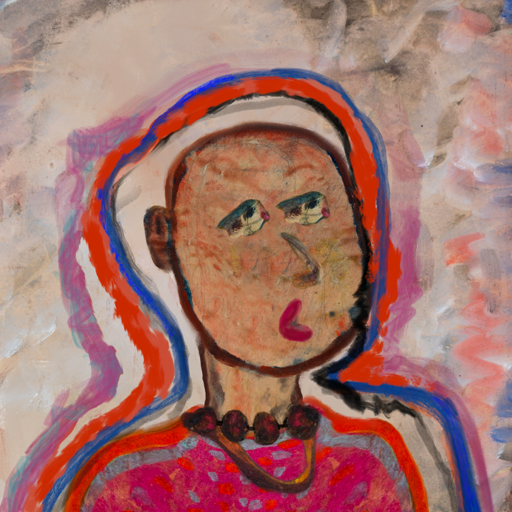
Background: Roy_Bahadur, Head And Neck Side: Orphan, Face Side: Pipe, Bust: Sisters, Hair Side: Experience, Head Accessory: Blank, Second Necklace: Comrade, Necklace: Mosgoul, Baby: Blank